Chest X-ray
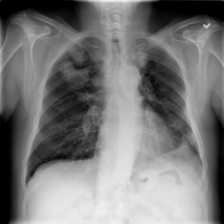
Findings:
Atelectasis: negative
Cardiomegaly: negative
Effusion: negative
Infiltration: negative
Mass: negative
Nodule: negative
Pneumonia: negative
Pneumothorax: negative
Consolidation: negative
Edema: negative
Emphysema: negative
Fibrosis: negative
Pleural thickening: negative
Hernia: negative